Field crop: maize
Growth stage: 2
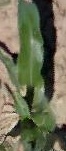
Species: maize